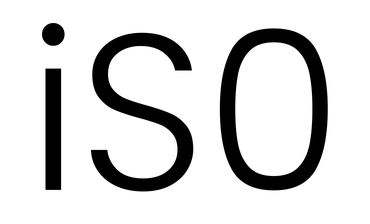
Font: Poppins-Light